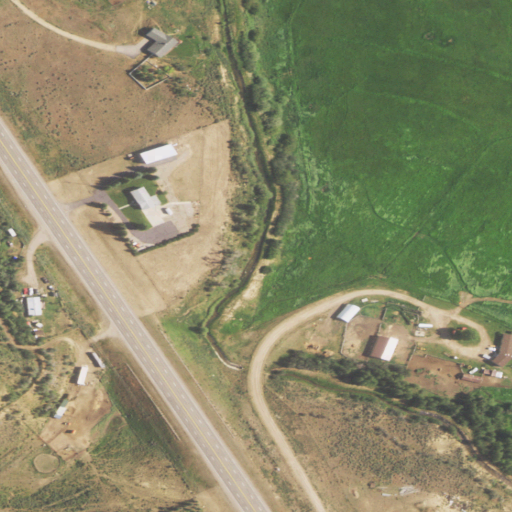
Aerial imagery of valley in Wyoming named Knight Hollow containing shrub, pasture, low intensity development, open development, woody wetlands, and medium intensity development